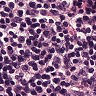
Metastatic tissue present: no